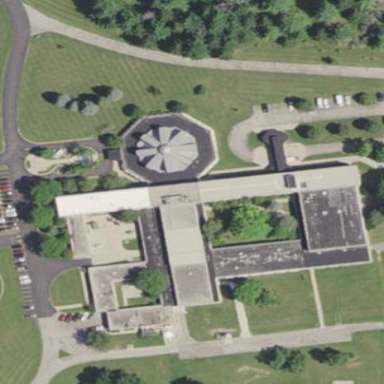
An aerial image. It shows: Hospital building.